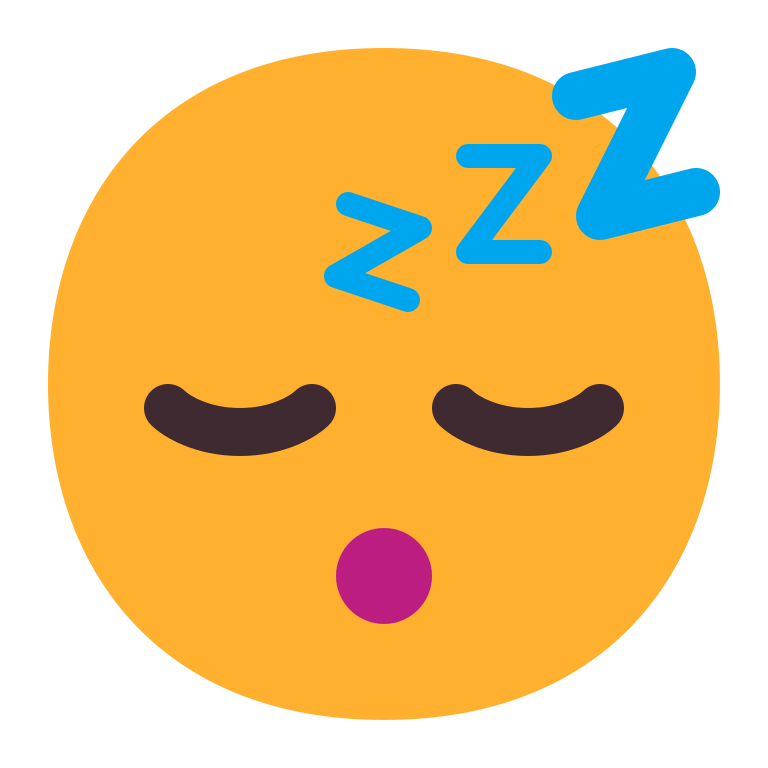
sleeping face flat